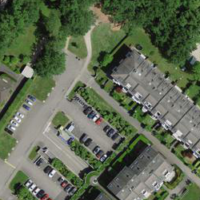
EUNIS habitat code: 54
Species observed at this site:
Quercus robur